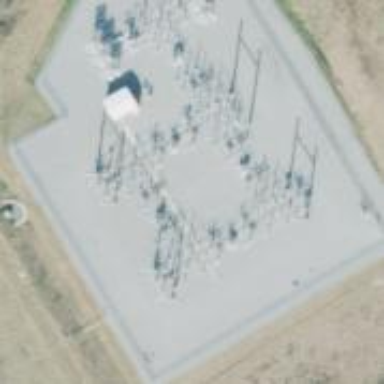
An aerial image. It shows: Substation for switching power equipment surrounded by fence.